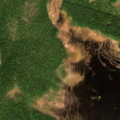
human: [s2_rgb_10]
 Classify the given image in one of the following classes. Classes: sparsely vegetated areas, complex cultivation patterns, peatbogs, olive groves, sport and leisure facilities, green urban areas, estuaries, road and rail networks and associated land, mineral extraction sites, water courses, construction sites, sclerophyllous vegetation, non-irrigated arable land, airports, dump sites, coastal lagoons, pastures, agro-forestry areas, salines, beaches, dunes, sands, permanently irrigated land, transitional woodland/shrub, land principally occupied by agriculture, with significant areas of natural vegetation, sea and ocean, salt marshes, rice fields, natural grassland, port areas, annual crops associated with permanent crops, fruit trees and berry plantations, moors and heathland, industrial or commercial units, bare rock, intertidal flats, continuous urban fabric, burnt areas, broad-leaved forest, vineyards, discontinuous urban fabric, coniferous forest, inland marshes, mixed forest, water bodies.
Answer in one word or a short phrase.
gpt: coniferous forest, mixed forest, transitional woodland/shrub, peatbogs